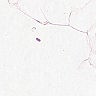
Metastatic tissue present: no